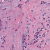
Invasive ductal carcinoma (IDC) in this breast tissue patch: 1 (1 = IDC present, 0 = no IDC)